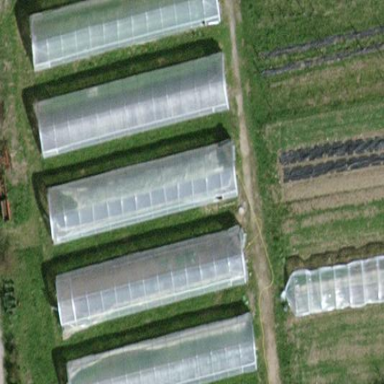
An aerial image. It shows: Greenhouse.